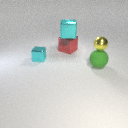
large red metal cube to the right of small cyan metal cube